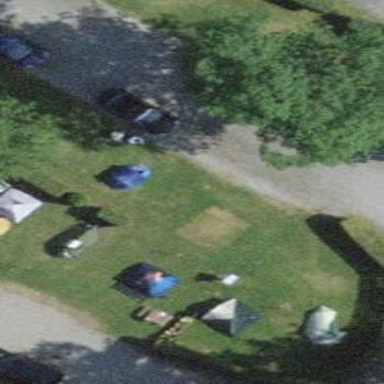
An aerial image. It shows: Camping pitch for tourists.